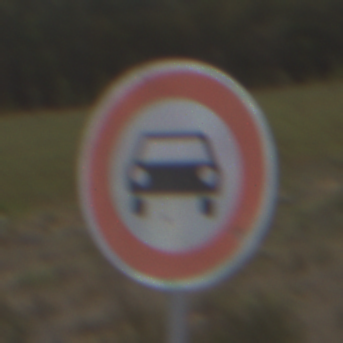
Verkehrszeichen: VerbotKraftwagen
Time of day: Midday
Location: Outdoor (Nature)
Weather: Overcast
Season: NotSpecified
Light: Natural